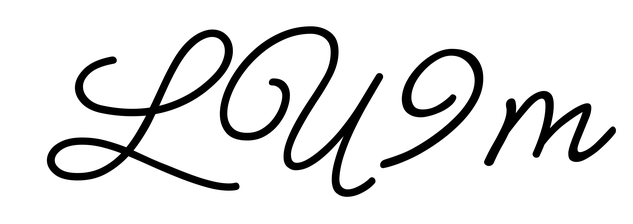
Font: MeowScript-Regular